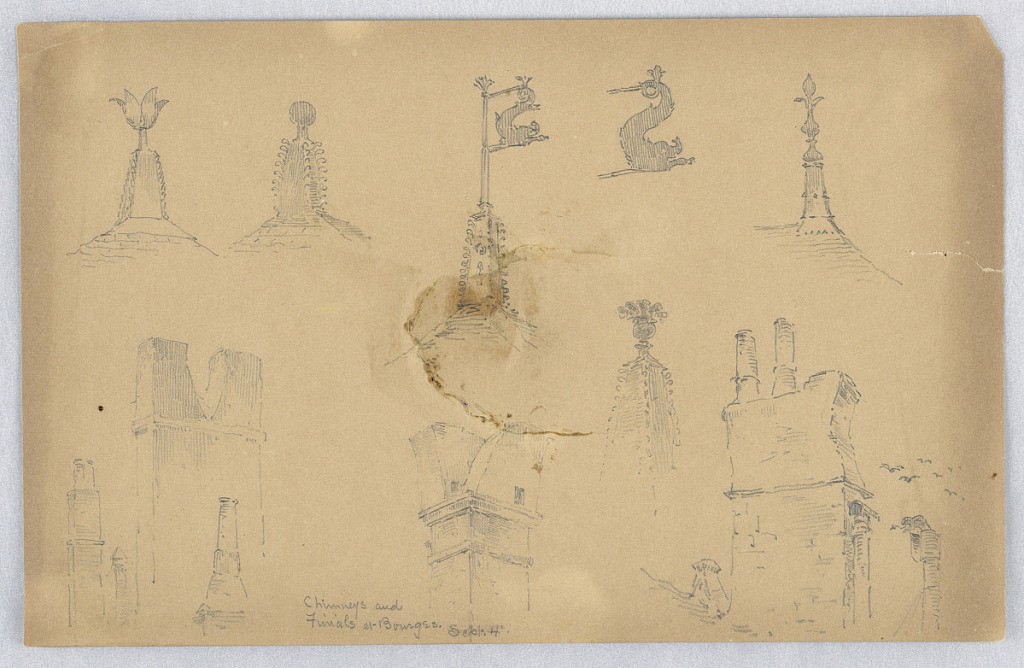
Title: Architectural Details from Bourges
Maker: Arnold William Brunner, American, 1857–1925
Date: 1883
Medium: Graphite on brown paper
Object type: Drawing
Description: Nine or ten sketches of chimneys and finials.